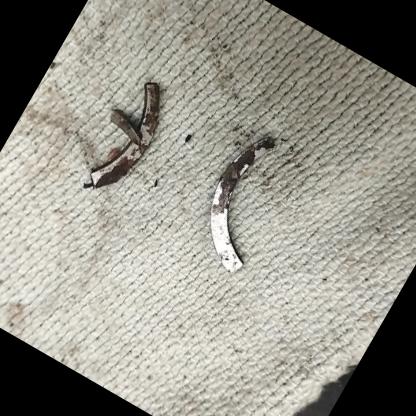
Klasa: inne